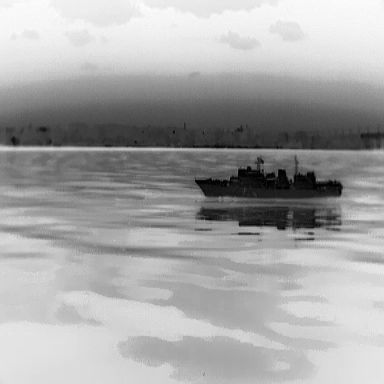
There is a warship in the infrared image.